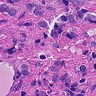
Metastatic tissue present: yes